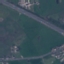
Land use / land cover: Highway